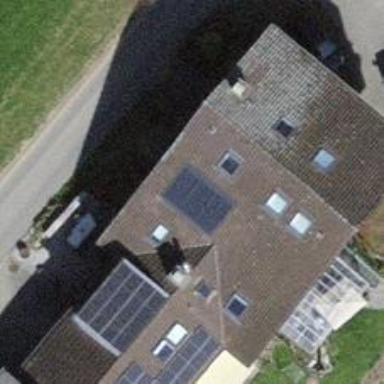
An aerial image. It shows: Solar photovoltaic panel generator.